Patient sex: M
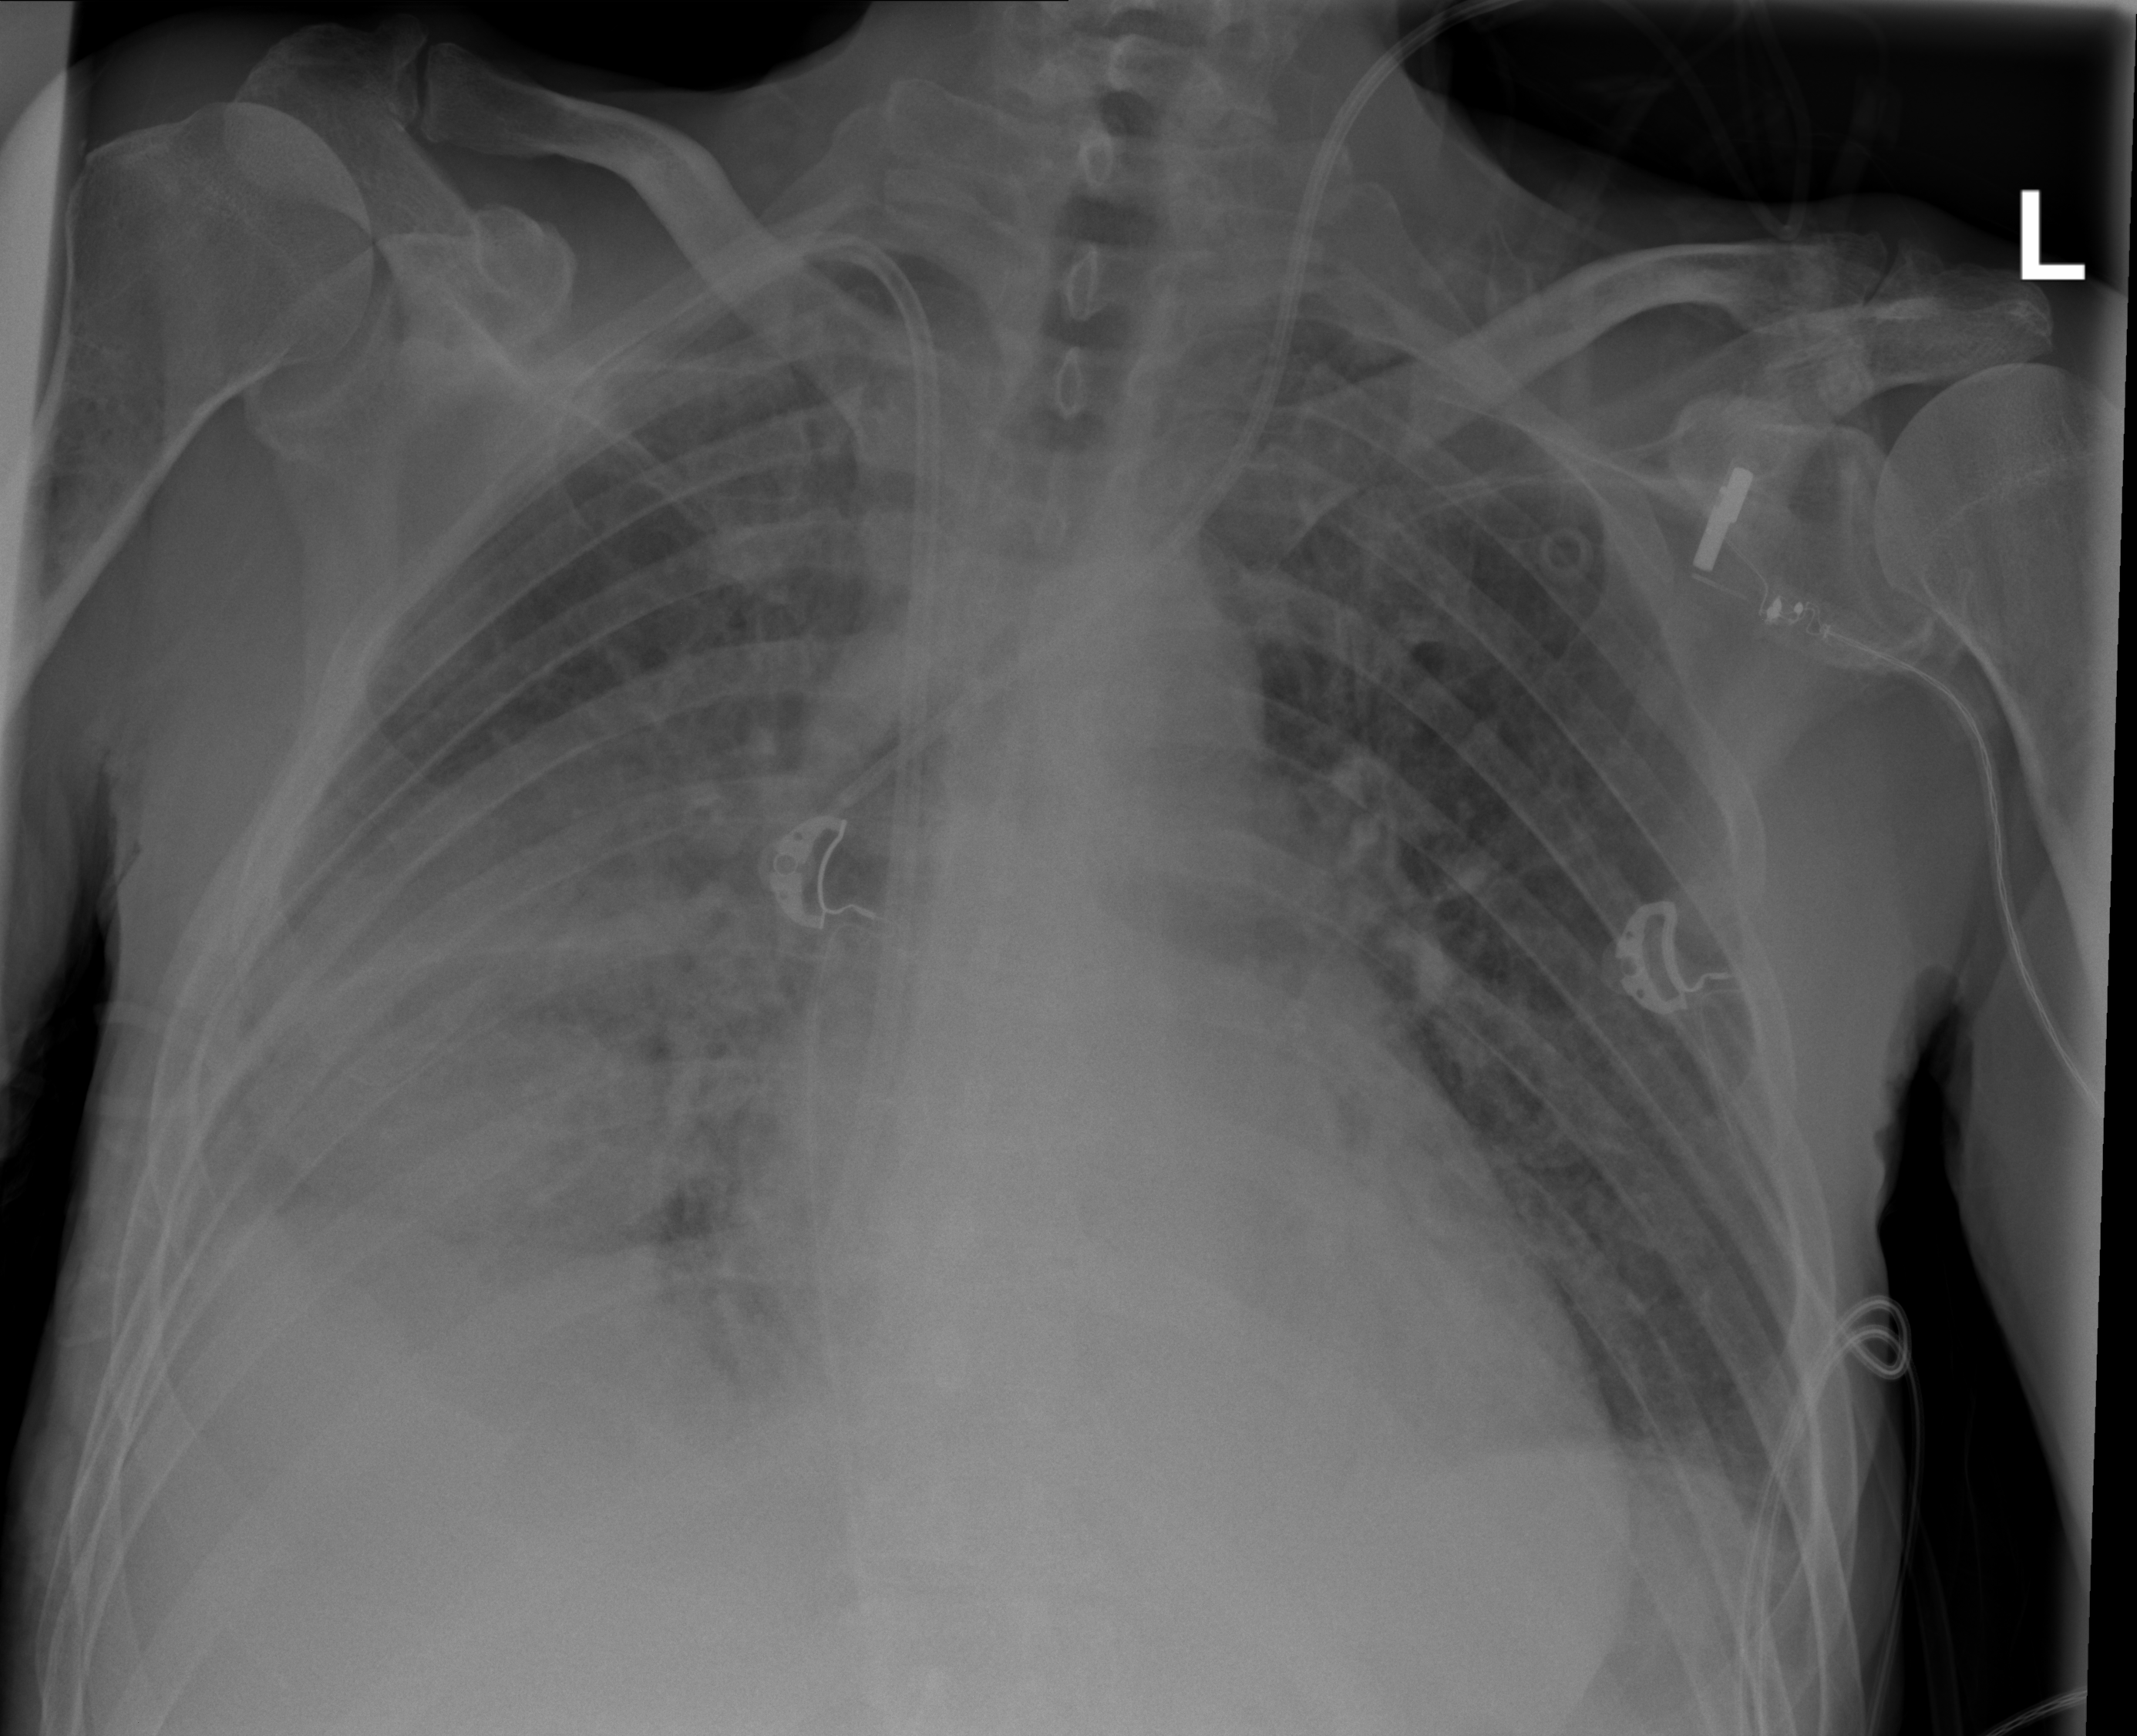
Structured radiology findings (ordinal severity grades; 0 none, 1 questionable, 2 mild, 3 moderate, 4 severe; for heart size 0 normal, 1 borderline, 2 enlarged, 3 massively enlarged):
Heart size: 1
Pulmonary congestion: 0
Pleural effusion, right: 3
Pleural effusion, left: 2
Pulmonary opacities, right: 0
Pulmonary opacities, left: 0
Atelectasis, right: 3
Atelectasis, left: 2